Interaction volume radius: 10 \u00c5
Interaction volume height: 20 \u00c5
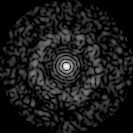
Disorder parameter: 0.8455